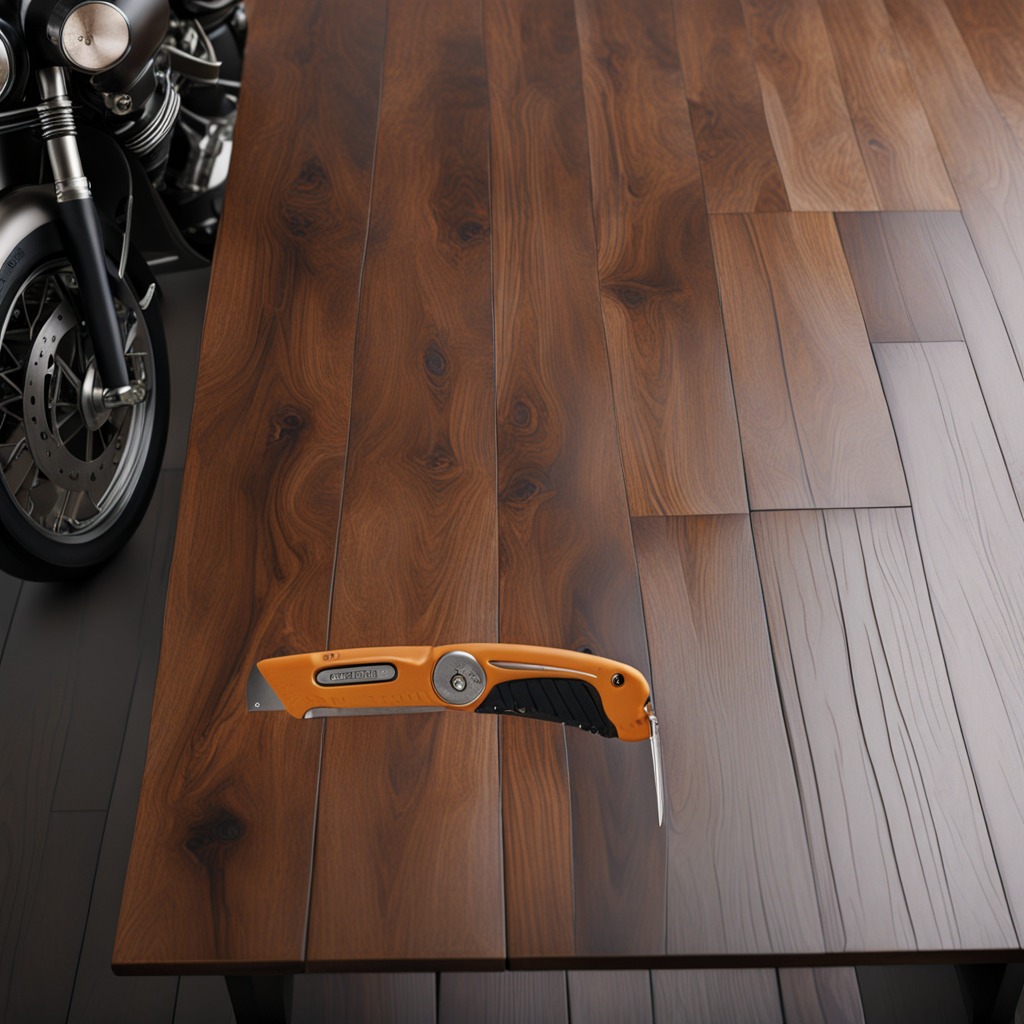
A utility knife is lying on the oil-spilled wooden table in a vintage motorcycle garage.